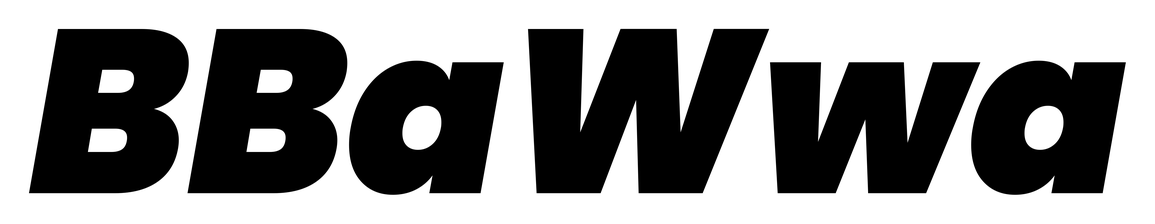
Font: Poppins-BlackItalic